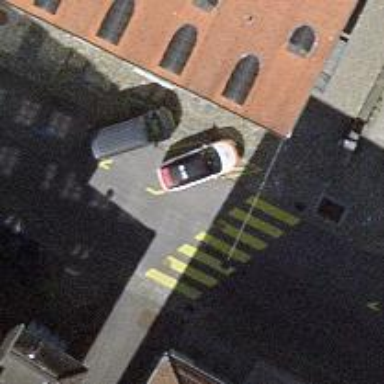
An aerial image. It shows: Uncontrolled crossing on the road.